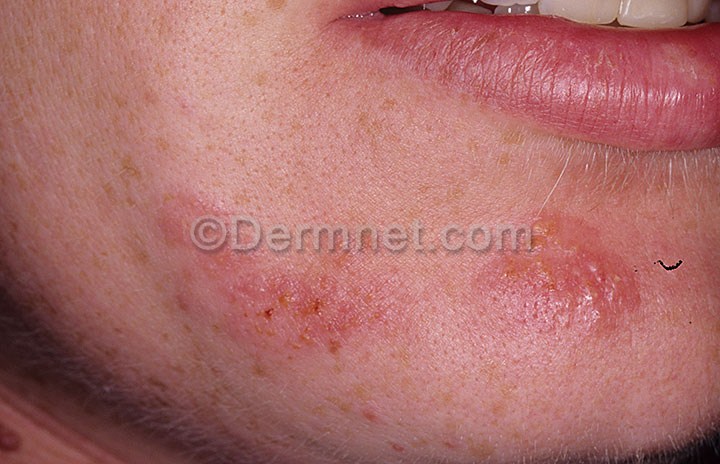
Disease: Warts Molluscum and other Viral Infections